Field crop: maize
Growth stage: 1
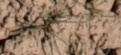
Species: lolium